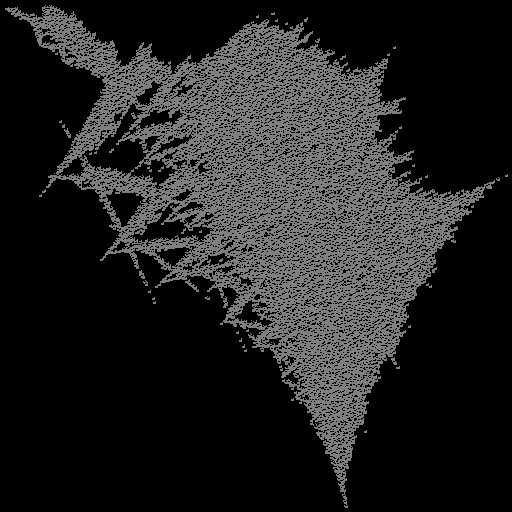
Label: turbanshell